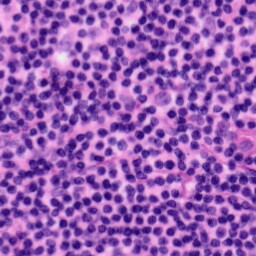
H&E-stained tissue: Tonsil